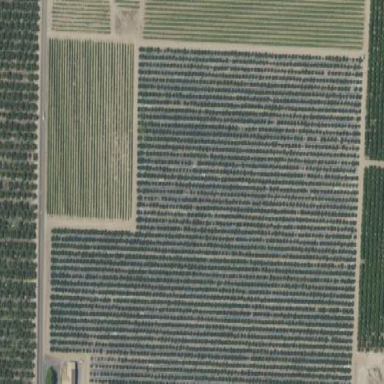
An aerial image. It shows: Orchard.